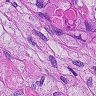
Metastatic tissue present: yes